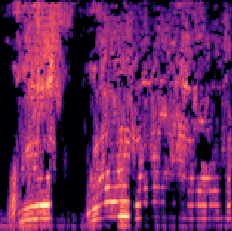
Sound class: Chainsaw